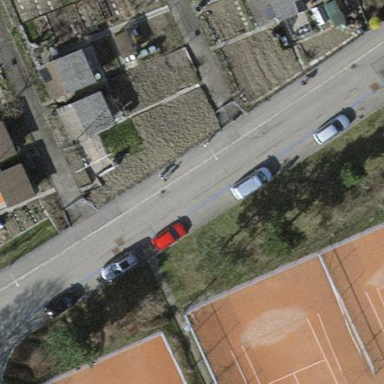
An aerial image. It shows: Parking lane area.